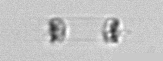
Label: Skeletonema